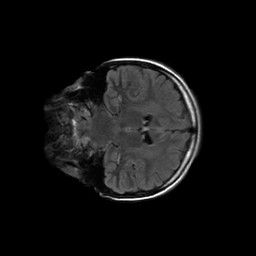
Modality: FLAIR
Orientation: coronal
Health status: ill
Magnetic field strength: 3 T